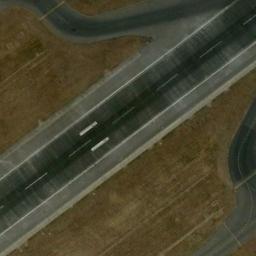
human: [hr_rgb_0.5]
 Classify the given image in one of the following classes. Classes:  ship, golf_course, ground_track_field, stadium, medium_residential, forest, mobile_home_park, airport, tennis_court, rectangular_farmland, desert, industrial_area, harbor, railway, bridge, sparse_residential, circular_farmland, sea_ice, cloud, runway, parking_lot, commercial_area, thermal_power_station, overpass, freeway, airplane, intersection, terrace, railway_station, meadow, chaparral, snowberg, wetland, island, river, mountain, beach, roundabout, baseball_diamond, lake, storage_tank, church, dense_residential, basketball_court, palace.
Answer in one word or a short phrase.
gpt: runway